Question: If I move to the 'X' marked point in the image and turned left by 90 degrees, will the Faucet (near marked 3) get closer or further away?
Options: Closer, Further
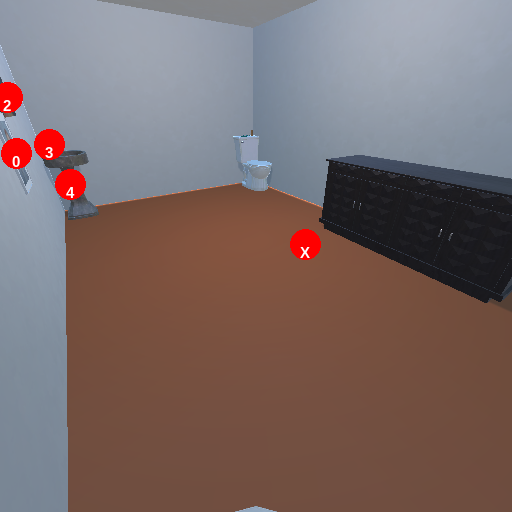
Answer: Closer